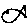
Label: fish